Aerial crown-view tile of a tropical tree (Barro Colorado Island, Panama), acquired 20250317:
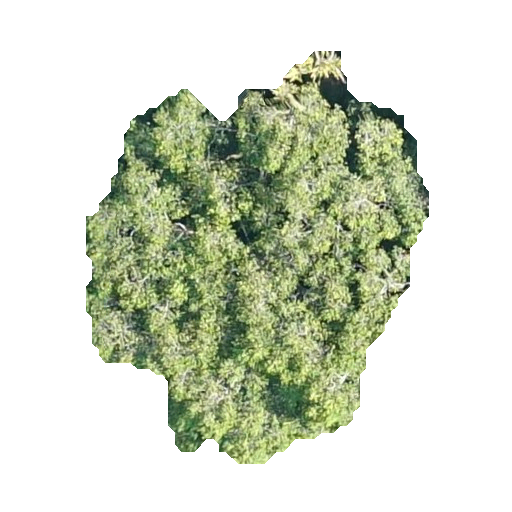
Species: Guatteria lucens
GBIF accepted scientific name: Guatteria lucens
Crown area: 143.282 m²